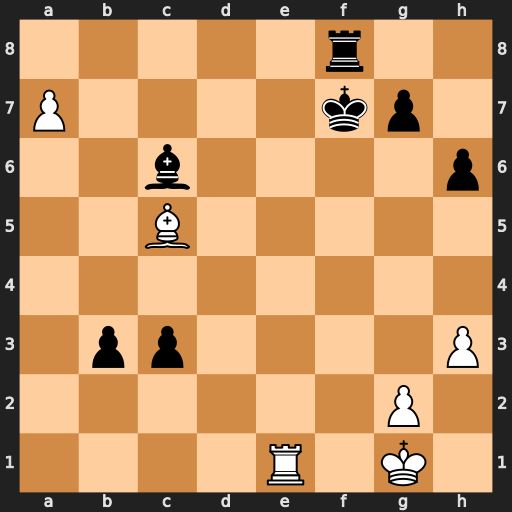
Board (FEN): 5r2/P4kp1/2b4p/2B5/8/1pp4P/6P1/4R1K1
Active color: w
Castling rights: -
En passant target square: -
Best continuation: Rf1+ Kg6 Bxf8 b2 Ba3